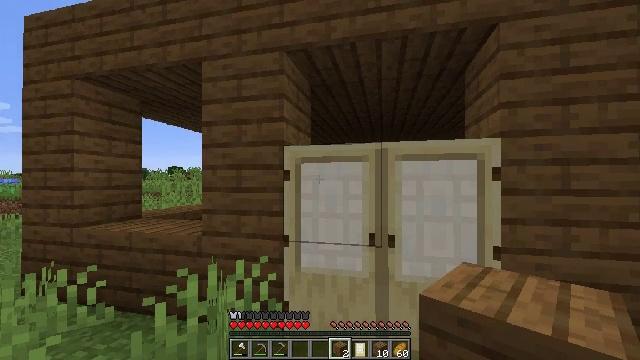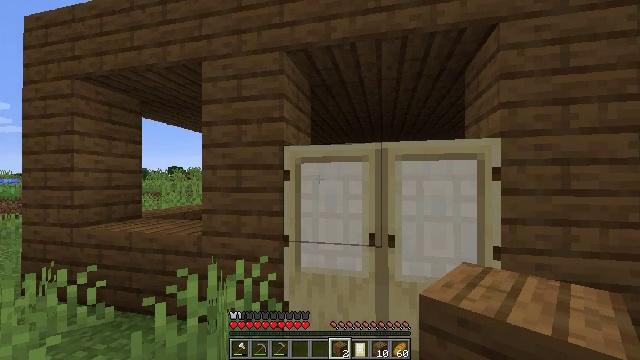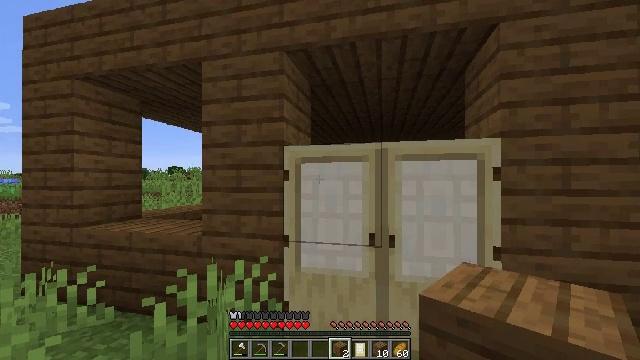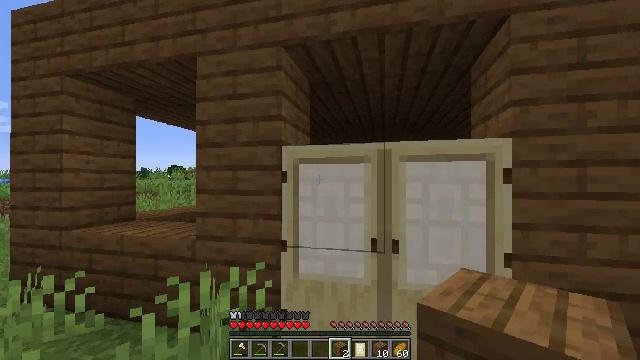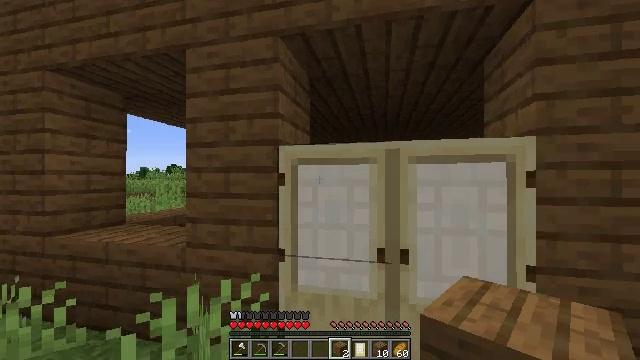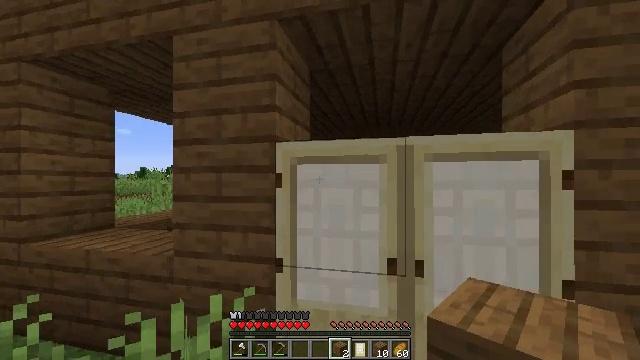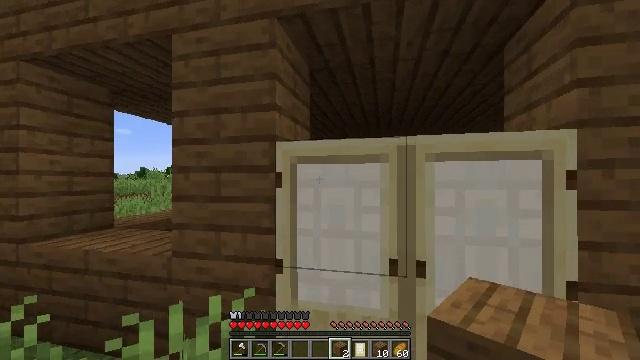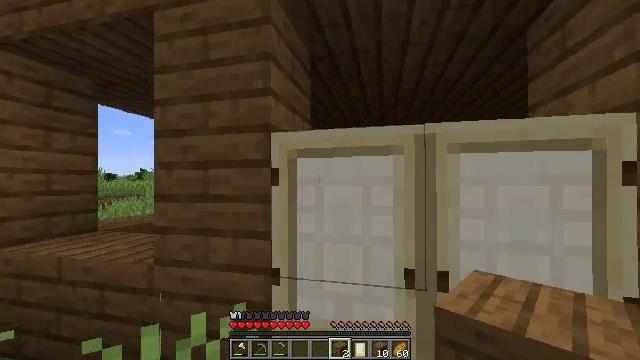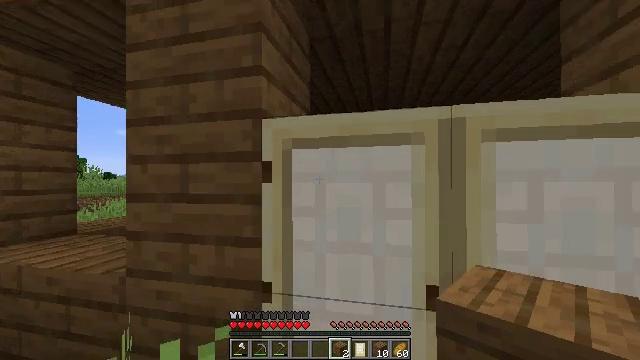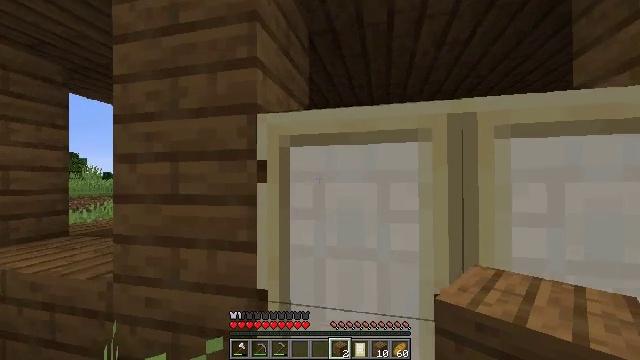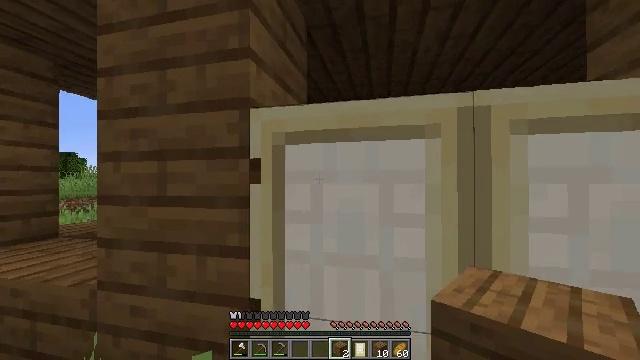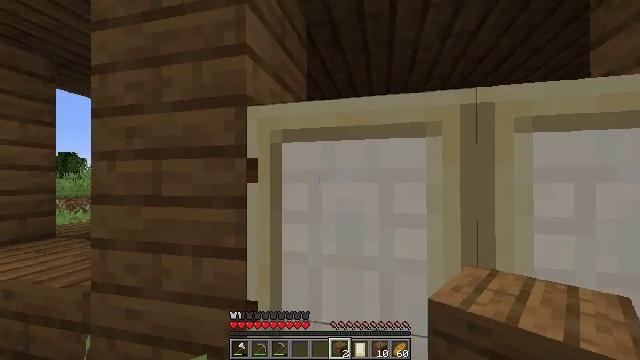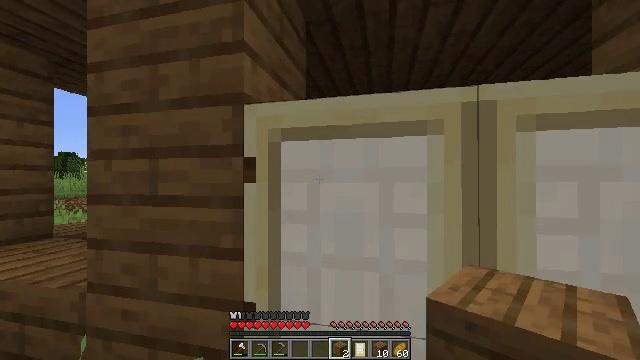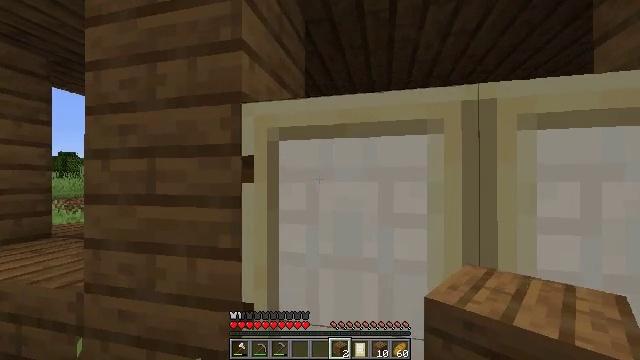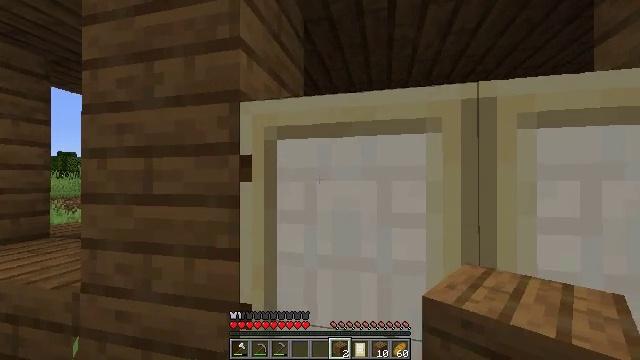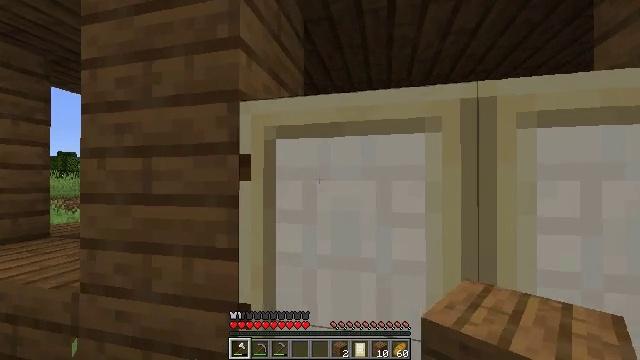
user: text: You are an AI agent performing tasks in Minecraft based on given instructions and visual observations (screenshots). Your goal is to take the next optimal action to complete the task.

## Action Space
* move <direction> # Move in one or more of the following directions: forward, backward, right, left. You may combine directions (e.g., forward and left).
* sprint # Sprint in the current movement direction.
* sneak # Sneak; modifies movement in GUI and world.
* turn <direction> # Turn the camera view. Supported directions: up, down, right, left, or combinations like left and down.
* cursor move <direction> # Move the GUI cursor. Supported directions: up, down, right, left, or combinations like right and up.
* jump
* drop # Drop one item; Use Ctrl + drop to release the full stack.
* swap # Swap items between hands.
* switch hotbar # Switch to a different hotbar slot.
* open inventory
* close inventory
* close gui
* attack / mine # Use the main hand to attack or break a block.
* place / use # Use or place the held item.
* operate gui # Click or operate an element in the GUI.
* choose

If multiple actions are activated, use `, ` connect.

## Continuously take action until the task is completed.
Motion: motion action
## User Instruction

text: Disassemble the birch door from the building.
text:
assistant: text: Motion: no_op
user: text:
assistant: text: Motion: move forward
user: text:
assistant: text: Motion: move forward
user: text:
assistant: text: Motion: move forward
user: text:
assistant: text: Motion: move forward
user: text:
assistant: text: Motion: move forward
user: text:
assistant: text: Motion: move forward
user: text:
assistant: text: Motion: move forward
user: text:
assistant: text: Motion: no_op
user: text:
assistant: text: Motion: no_op
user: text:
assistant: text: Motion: no_op
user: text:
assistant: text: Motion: no_op
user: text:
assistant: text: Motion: no_op
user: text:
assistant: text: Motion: no_op
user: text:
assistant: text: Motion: switch to hotbar 1
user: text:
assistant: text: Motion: switch to hotbar 1
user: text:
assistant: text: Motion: switch to hotbar 1
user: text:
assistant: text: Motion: no_op
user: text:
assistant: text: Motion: no_op
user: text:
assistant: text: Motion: no_op
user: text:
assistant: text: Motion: no_op
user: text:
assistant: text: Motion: turn left and up
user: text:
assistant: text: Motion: turn down
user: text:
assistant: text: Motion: turn right and down
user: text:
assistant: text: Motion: turn right and down, attack / mine
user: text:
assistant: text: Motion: attack / mine
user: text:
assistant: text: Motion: attack / mine
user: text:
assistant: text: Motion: attack / mine
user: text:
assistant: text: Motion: attack / mine
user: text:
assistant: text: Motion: turn left and up, attack / mine